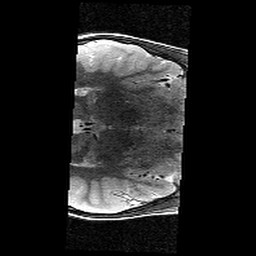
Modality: T2w
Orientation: axial
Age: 9
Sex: female
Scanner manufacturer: siemens
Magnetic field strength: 3 T
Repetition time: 9.23 s
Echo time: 0.067 s